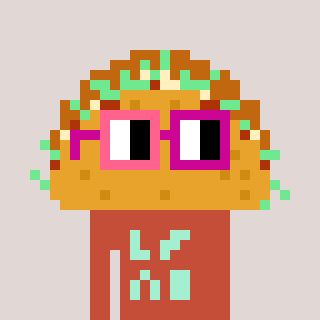
a pixel art character with square pink and red glasses, a taco-shaped head and a rust-colored body on a warm background